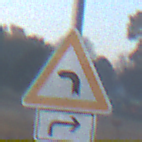
Verkehrszeichen: KurveLinks
Zusatzzeichen unten: RichtungsangabeDurchPfeile5
Umgebung: Outdoor, Nature
Tageszeit: Dawn
Wetter: Clear
Licht: Natural
Jahreszeit: NotSpecified
Kontrast: LowContrast